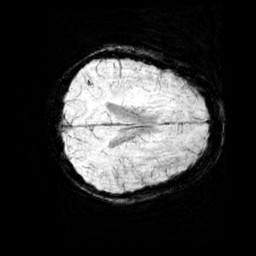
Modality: minIP
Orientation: axial
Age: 10
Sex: female
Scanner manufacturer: siemens
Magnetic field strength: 3 T
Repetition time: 0.027 s
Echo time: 0.02 s